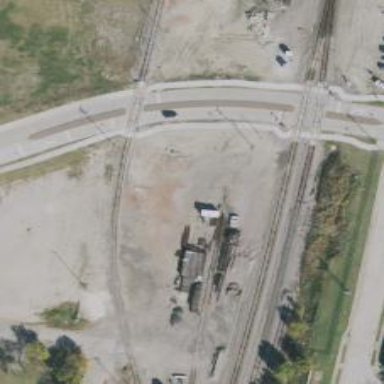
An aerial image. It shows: Railway siding with rails.